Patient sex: M
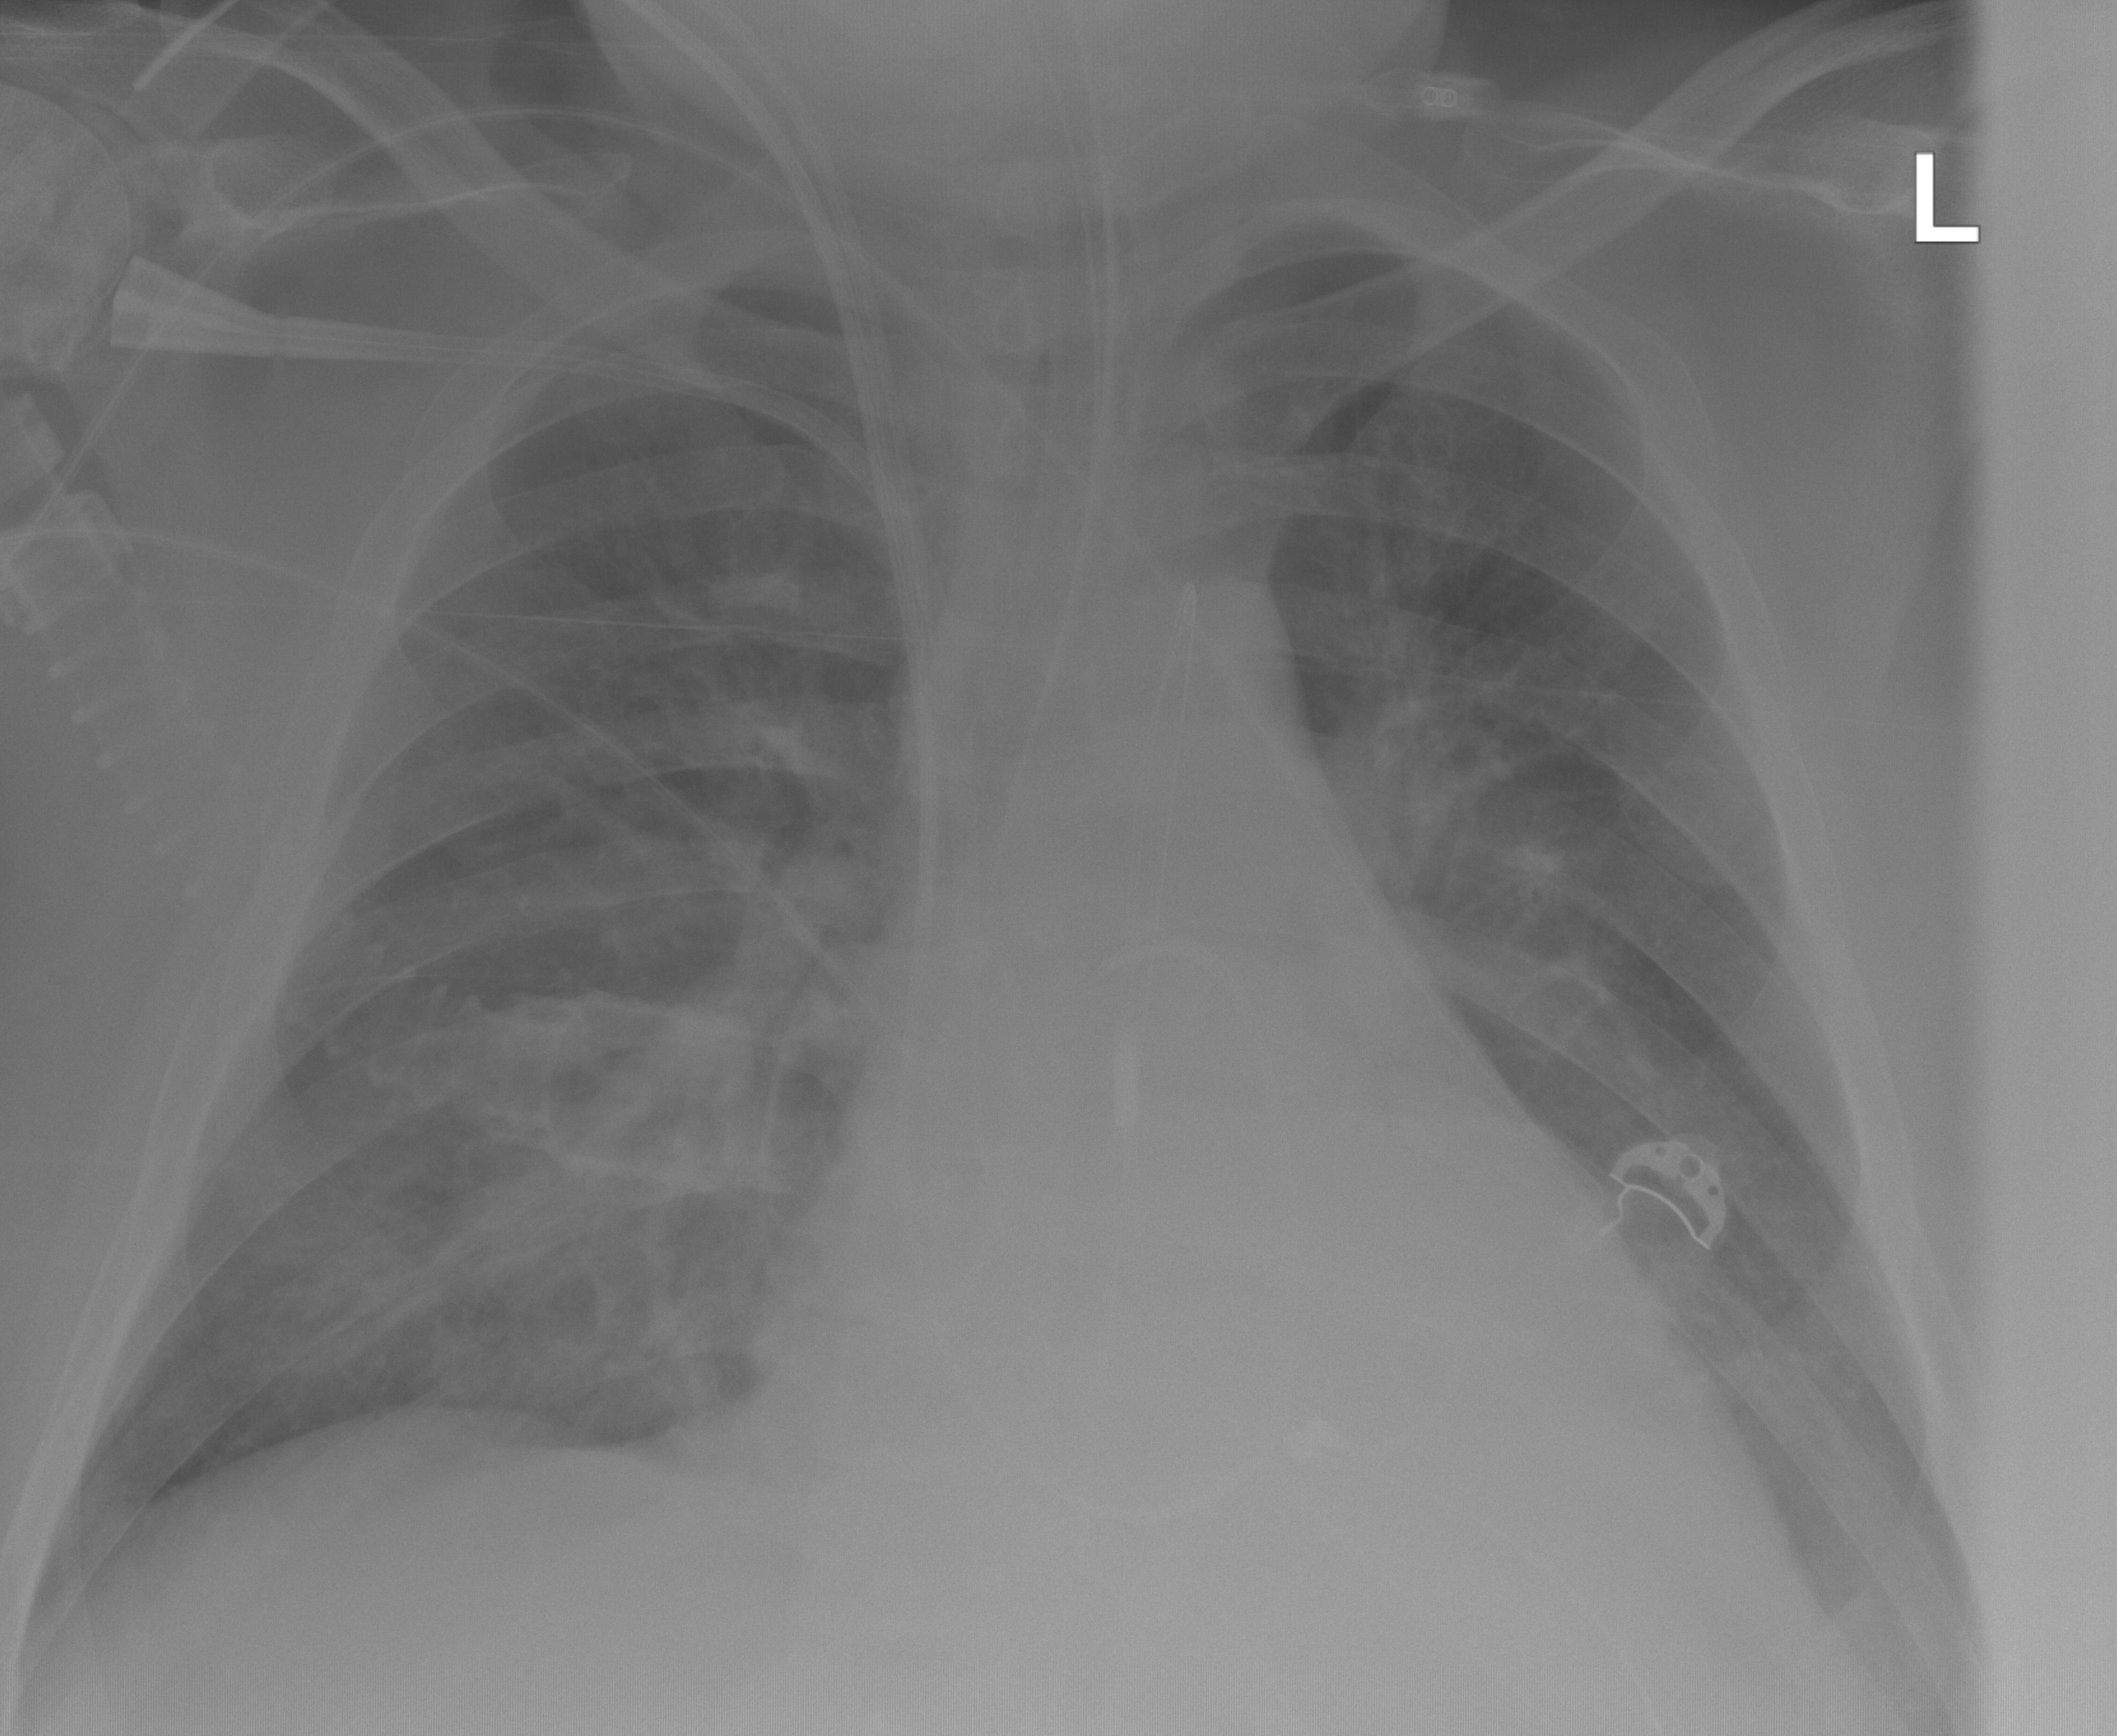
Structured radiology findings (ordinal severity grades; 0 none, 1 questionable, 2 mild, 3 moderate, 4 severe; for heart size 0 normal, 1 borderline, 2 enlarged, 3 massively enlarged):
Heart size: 0
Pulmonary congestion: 2
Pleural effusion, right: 0
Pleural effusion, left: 0
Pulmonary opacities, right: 0
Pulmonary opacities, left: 0
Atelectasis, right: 2
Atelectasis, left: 0